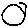
Label: circle